Question: I broke configurationManager by mistake . I just tried to secure my connectionstring, but now I am not even able to get normal human readable connectionstring from configuration manager, I just tried some commands in vs2012 command prompt like sapnet_regiiis pef ....bla bla bla , and now when I just try toget connectionstring from configurationmanager it throws an exception , ....
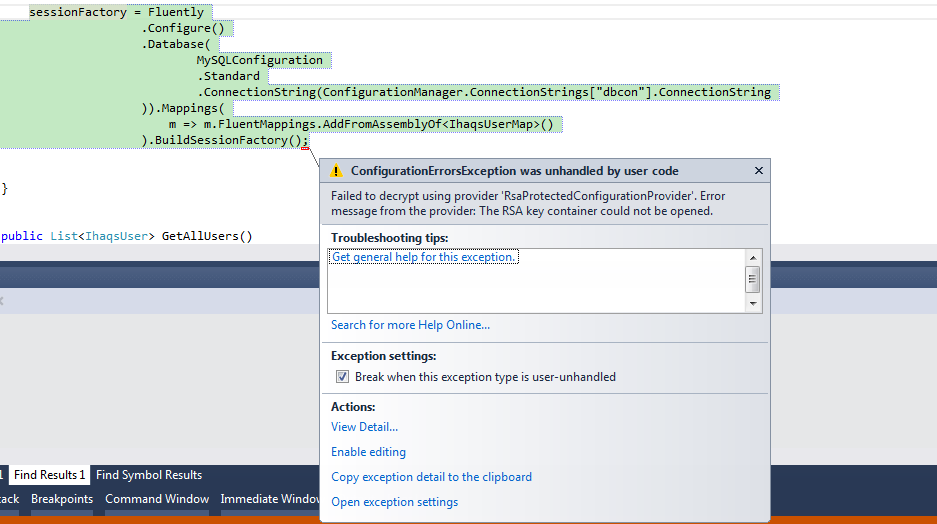
Answer: If you allow access to C:\Documents and Settings\All Users\Application Data\Microsoft\Crypto\RSA\MachineKeys folder then this problem is handled successfully. right click on the MachineKeys folder ->properties then ->sharing then add everyone ,or aspnet user then you solved the problem.